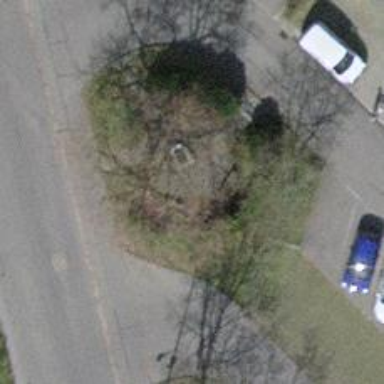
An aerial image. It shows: Bench.